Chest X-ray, PA view. Patient: 48 years old, sex F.
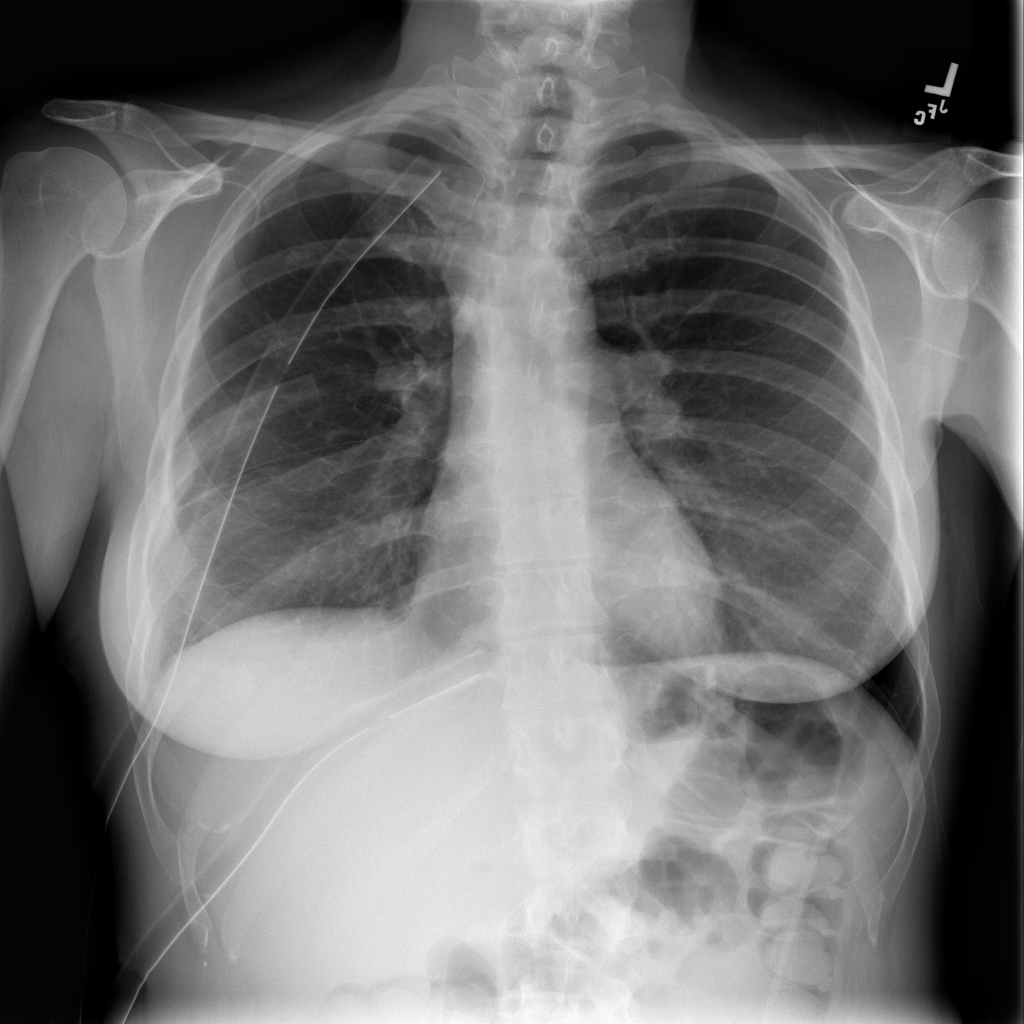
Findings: No Finding